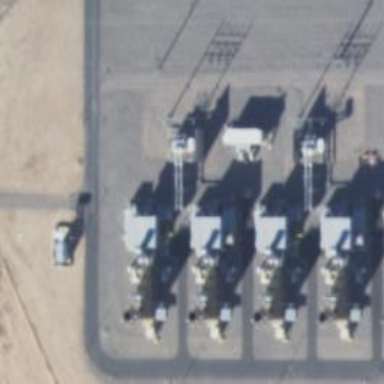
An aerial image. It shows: Gas turbine generator powered by gas.